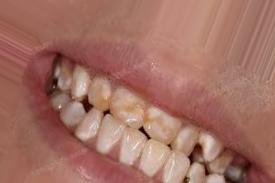
Condition: Tooth Discoloration